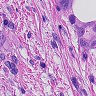
Metastatic tissue present: yes